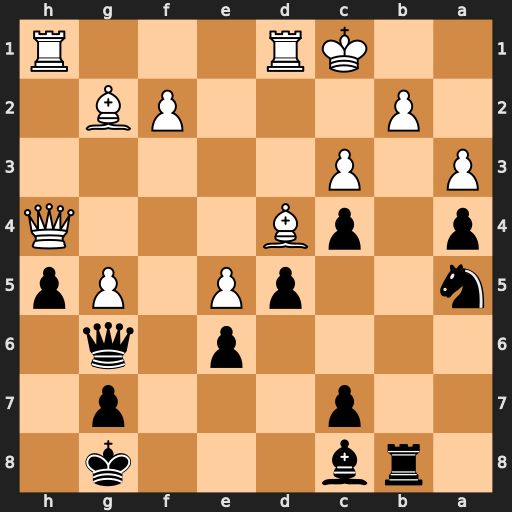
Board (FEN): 1rb3k1/2p3p1/4p1q1/n2pP1Pp/p1pB3Q/P1P5/1P3PB1/2KR3R
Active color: b
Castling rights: -
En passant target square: -
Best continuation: Nb3#